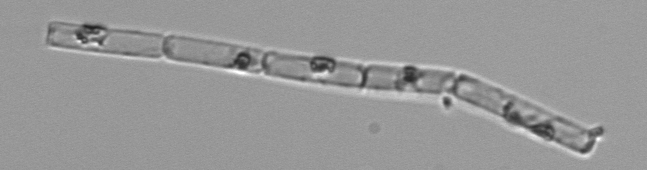
Label: Guinardia_delicatula